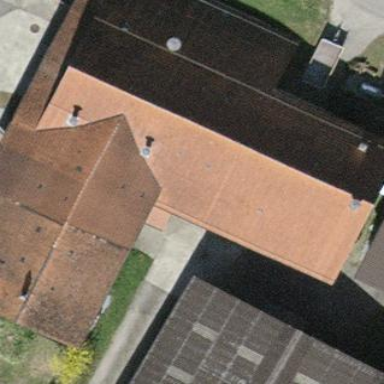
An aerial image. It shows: Farm building with gabled roof.